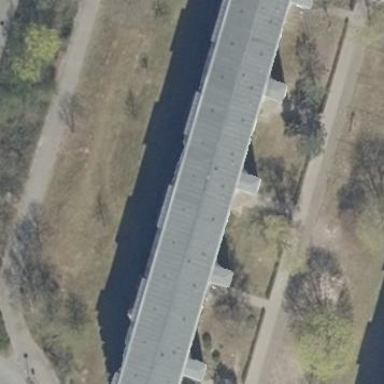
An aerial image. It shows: Gabled roof on residential building.